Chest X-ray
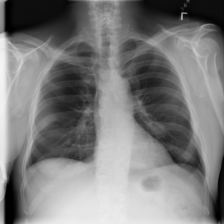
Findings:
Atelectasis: negative
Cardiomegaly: negative
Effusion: negative
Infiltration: negative
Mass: positive
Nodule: positive
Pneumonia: negative
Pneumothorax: negative
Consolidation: negative
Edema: negative
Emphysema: negative
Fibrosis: negative
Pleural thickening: negative
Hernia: negative